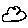
Label: cloud